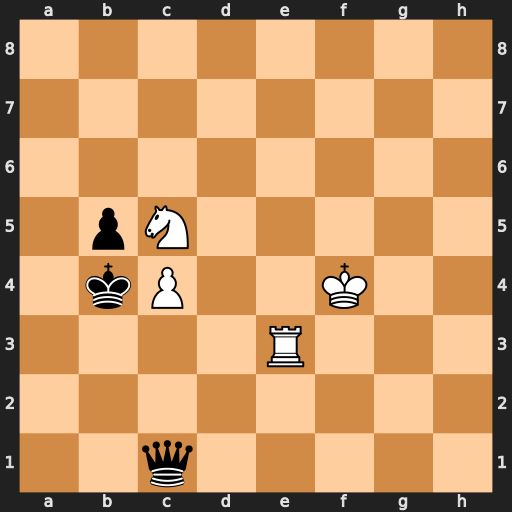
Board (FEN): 8/8/8/1pN5/1kP2K2/4R3/8/2q5
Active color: w
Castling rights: -
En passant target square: -
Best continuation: Nd3+ Kxc4 Nxc1